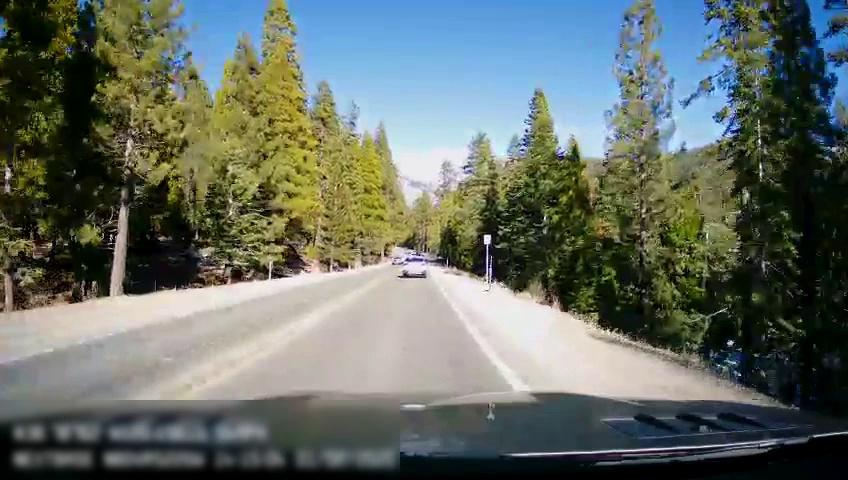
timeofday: Day
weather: Sunny
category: Drivable Space
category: Vehicles | SUV
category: Lanes | Opposite Lane
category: Lanes | Current Lane
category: Traffic | Signs